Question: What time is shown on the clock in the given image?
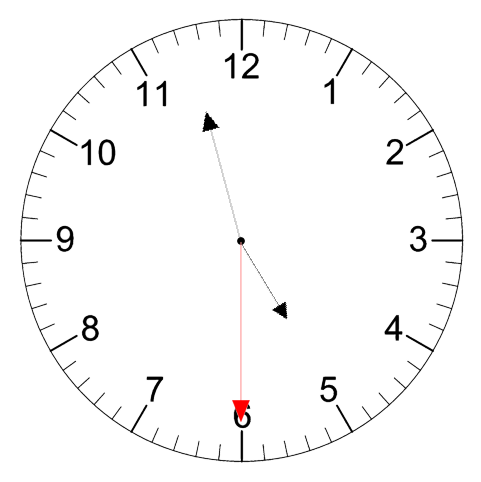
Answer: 04:57:30